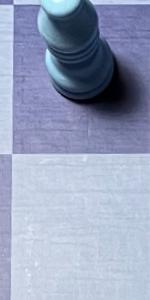
Label: Empty